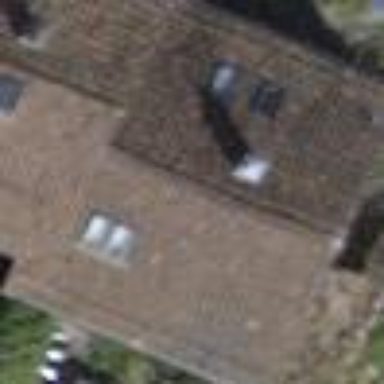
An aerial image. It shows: Semidetached house with gabled roof.